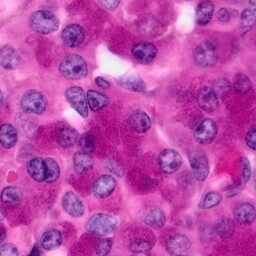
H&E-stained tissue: Pancreatic